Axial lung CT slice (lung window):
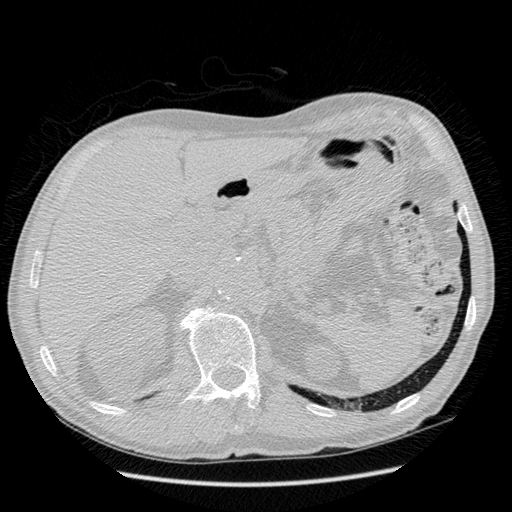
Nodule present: no